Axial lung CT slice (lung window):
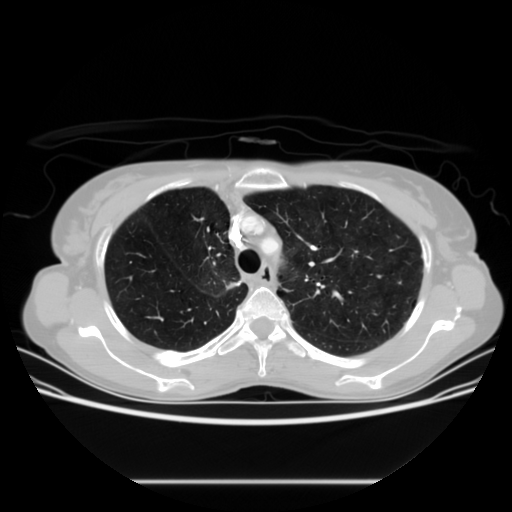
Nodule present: no